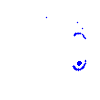
Particle: electron